Question: I am trying to solve a program an exception is occuring again and again i dont know why help me out here is my code
'''
import java.util.*;
public class Fashion
{
public static void main(String args[])
{
int sum=0;
Scanner in=new Scanner(System.in);
System.out.println("enter the number of judges");
int x=in.nextInt();
int a[]=new int[x];
if((x<20)&&(x%2==1))
{
System.out.println("score given by judges");
for(int i=0;i<x;i++)
{
a[i]=in.nextInt();
}
}
int mid=(1+x)/2;
for(int k=0;k<mid;k++)
{
if(a[mid+k]==a[mid-k]) //exception here why
{
sum=sum+a[mid+k];
}
}
System.out.println("the number get by the contestant is "+sum);
}
}
'''
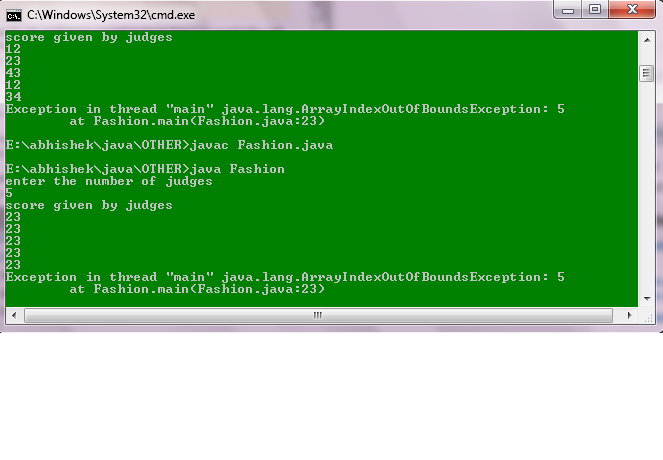
Answer: Looks like you might be getting ArrayIndexOutOfBoundsException for which Maroun has answered in his comment
> Before trying to look inside a you should check that you didn't exceed
the array dimension. (mid-k and mid+k should be smaller than zero or
greater than x in your case)